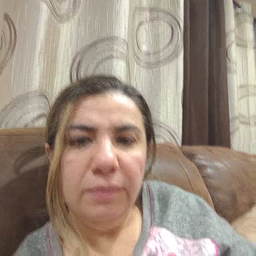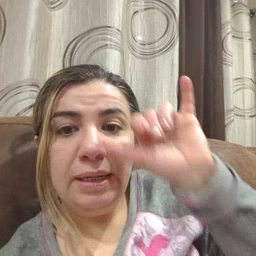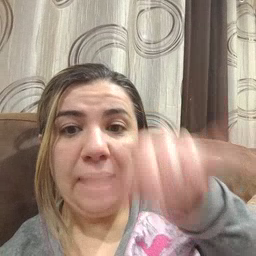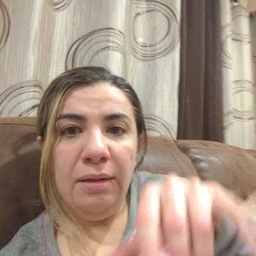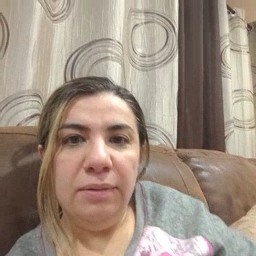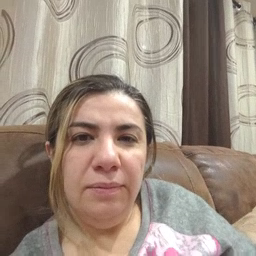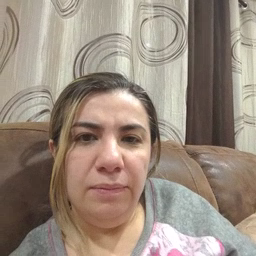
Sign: that